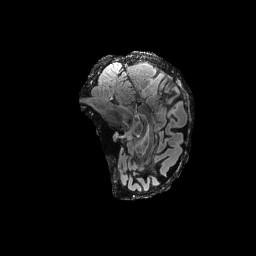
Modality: FLAIR
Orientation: sagittal
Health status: ill
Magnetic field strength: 3 T